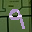
Label: 9